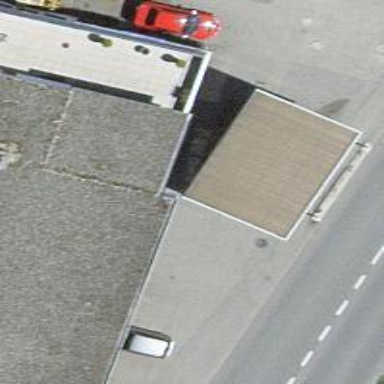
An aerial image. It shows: Fuel station.